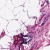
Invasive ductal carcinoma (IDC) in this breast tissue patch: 0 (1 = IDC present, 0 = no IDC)